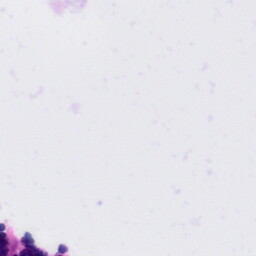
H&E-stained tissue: Tonsil